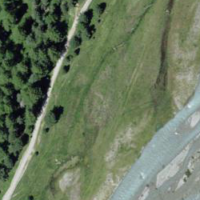
EUNIS habitat code: 47
Species observed at this site:
Parnassius phoebus
Plantago alpina